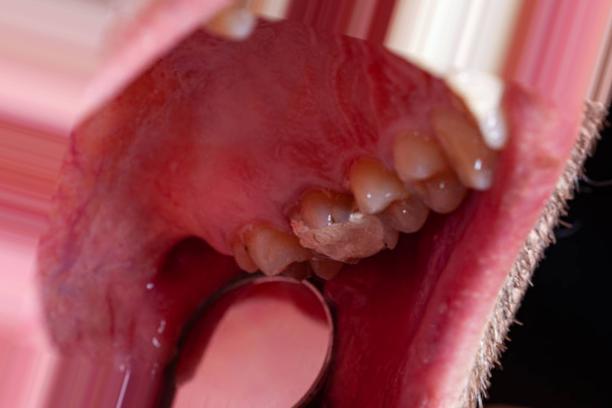
Condition: Caries